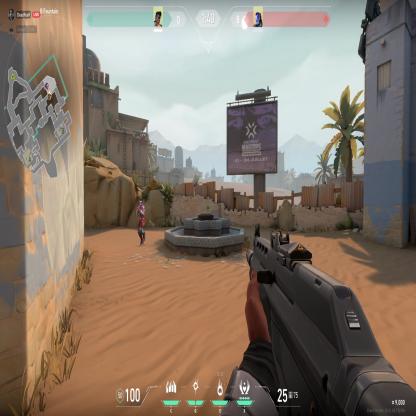
Label: enemy